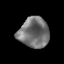
Tissue: prostate
Cell type: T cells
Senescence score: 0.2376
Nuclear area (px): 903
Mean DAPI intensity: 114.893